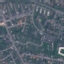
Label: Residential